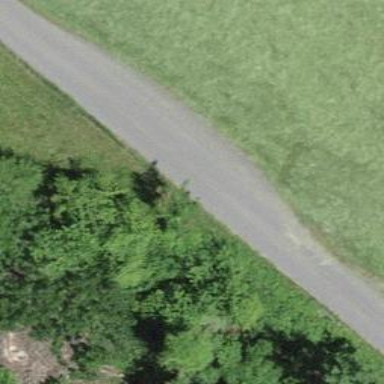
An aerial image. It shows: Passing place on the road.